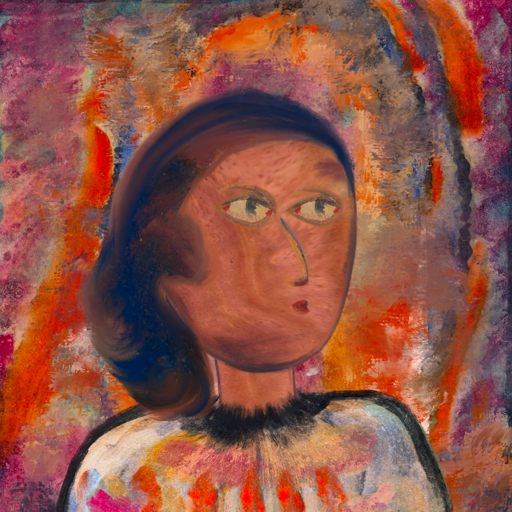
Background: Experience, Head And Neck Side: Mother_And_Son_Mother, Face Side: GypsyMother, Bust: Childish, Hair Side: Mother_And_Son_Son, Head Accessory: Blank, Second Necklace: Blank, Necklace: Blank, Baby: Blank